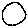
Label: moon